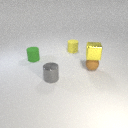
small brown rubber sphere in front of small green rubber cylinder